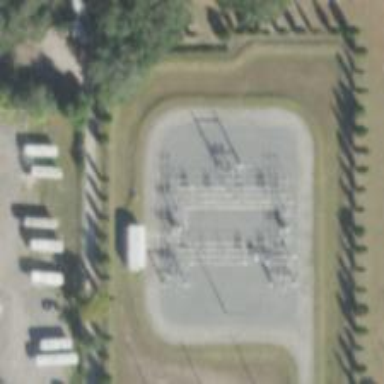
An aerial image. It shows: Distribution level power substation enclosed by fence.